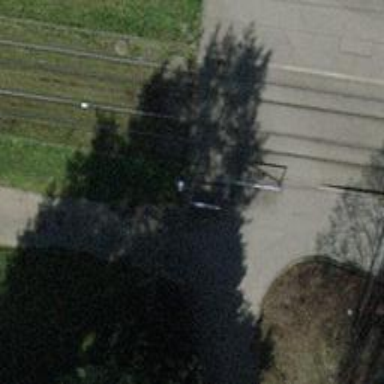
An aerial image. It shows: Tram crossing on the railway.